Question: I'm developing an Android application and I debug it on Kindle Fire device. I implemented all the steps which is needed to debug on Kindle Fire and everything works good.But the problem I can't view my application's SQLite database on device.I use this plugin <URL>
to view SQLite database on emulator, and now I want to do this on device.But when I go to the data folder in File Explorer i see that it is empty:

How can I fix this and use SQLIte browser on Kindle Fire device? Thanks in advance!
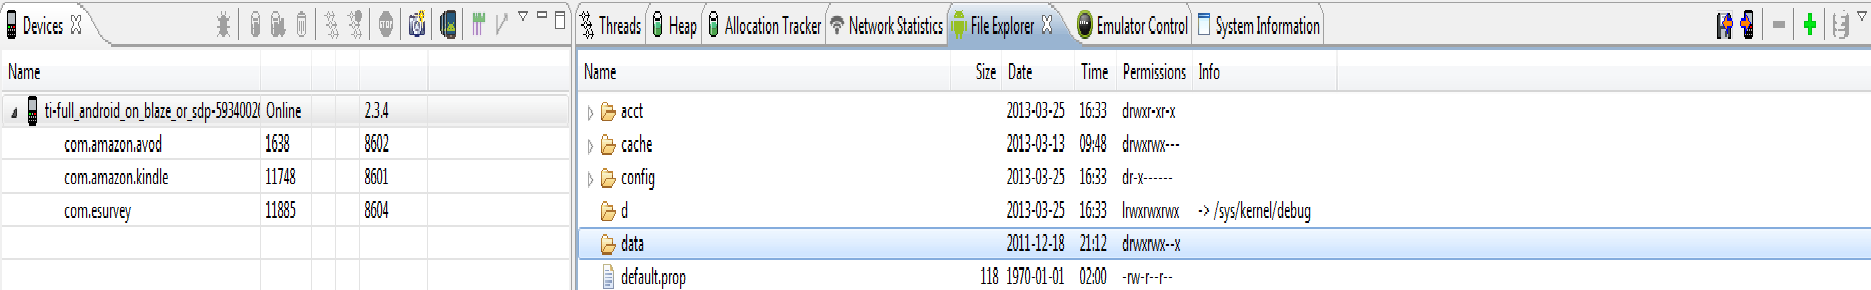
Answer: You cannot access files on internal storage from DDMS on production hardware.
You can try using 'adb shell run-as' to be able to pull the database using the command-line 'adb' client: <URL>
'''
adb shell
run-as com.corp.appName
cat files/myFile.txt > /mnt/sdcard/myFile.txt
'''